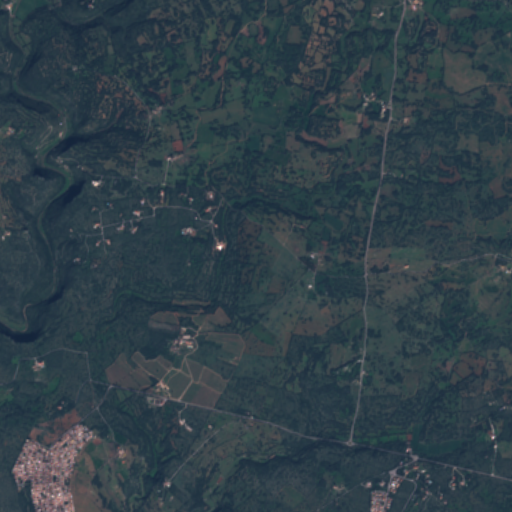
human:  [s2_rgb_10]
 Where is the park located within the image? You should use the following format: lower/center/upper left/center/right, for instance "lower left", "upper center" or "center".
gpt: The park is located in the upper right of the image.
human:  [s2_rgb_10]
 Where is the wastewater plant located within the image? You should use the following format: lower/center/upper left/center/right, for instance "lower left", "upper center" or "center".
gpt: The wastewater plant is located in the lower left of the image.
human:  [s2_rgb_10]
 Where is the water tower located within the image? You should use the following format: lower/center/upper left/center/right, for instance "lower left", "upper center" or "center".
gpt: The water tower is located in the lower left of the image.
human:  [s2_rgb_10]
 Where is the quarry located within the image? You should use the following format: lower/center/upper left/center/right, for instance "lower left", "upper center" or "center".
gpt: There is no quarry in the image.